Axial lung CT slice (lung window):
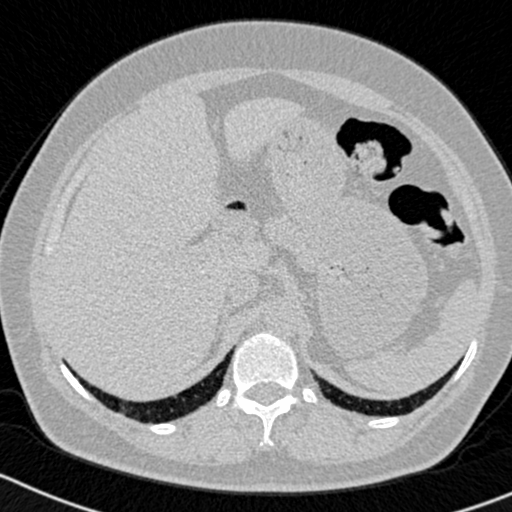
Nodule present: no